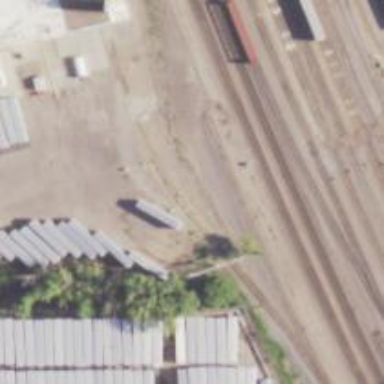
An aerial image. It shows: Railway spur service.